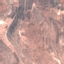
Land use / land cover class: HerbaceousVegetation